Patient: sex M, age 76
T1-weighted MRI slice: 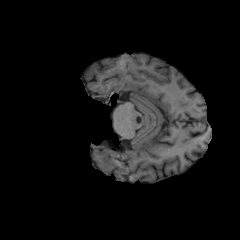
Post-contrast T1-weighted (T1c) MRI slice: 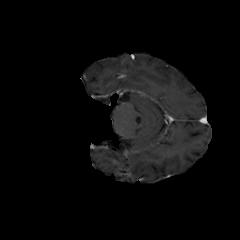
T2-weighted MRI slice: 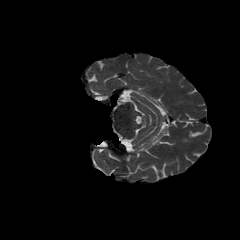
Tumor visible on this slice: yes
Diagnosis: Glioblastoma, IDH-wildtype
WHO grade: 4